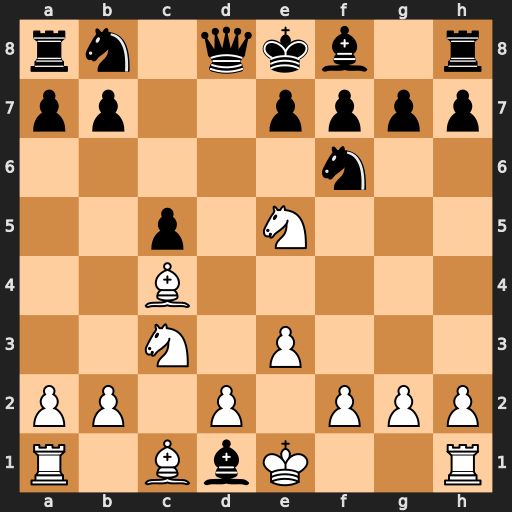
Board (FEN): rn1qkb1r/pp2pppp/5n2/2p1N3/2B5/2N1P3/PP1P1PPP/R1BbK2R
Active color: w
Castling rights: KQkq
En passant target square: -
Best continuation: Bxf7#